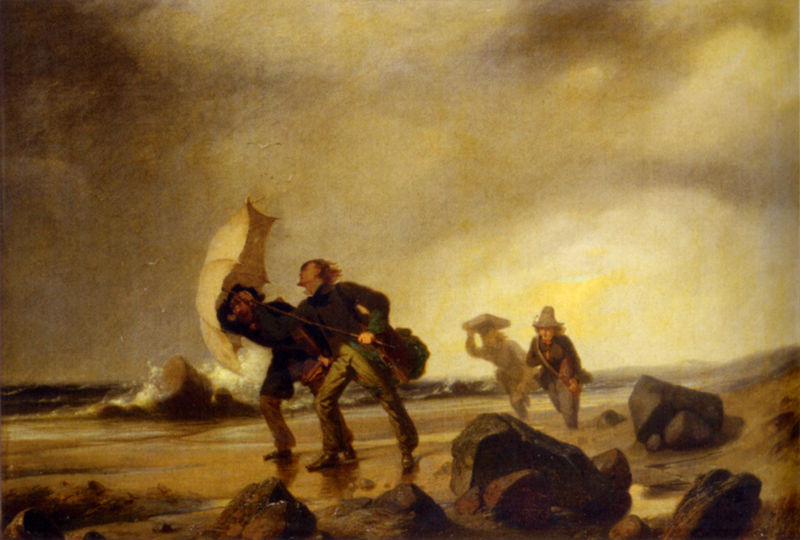
Titel: Sturm und Regen an der norwegischen Küste
Künstler: Sixt Thon
Standort: Weimar
Institution: Goethe-Nationalmuseum, Klassik Stiftung Weimar
Schlagwörter: blau, felsen, gemälde, gewitter, himmel, kampf, mann, meer, schatten, wasser, weiß, wolken, frauen, gelb, grün, landschaft, menschen, sand, ufer, bewegung, braun, grau, haar, hut, hüte, licht, männer, gras, regenschirm, schirm, weg, beige, malerei, hose, wand, stein, steine, tragen, öl, wind, gehen, sonne, mantel, personen, gischt, küste, strand, welle, wellen, schuhe, hosen, düne, fels, hang, sepia, böschung, romantik, brandung, flattern, flut, naturgewalt, sturm, stürmisch, unwetter, wetter, draussen, riemen, bedecken, flucht, regen, vier, buch, spaziergang, stürmen, schirme, schachtel, tasche, kämpfen, biedermeier, beugen, apokalypse, brocken, taschen, stemmen, gewölk, schwefelgelb, felsten, schutz, paare, hosenbeine, peitschen, nässe, schützen, paket, schräglage, naß, scirm, memschen, feslig, angehen, regenschrim, 19. jahrhundert, spaziergänger im sturm, wrllen